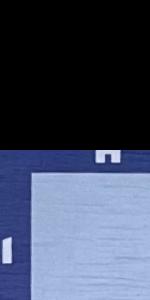
Label: Empty